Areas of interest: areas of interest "Toll Station"
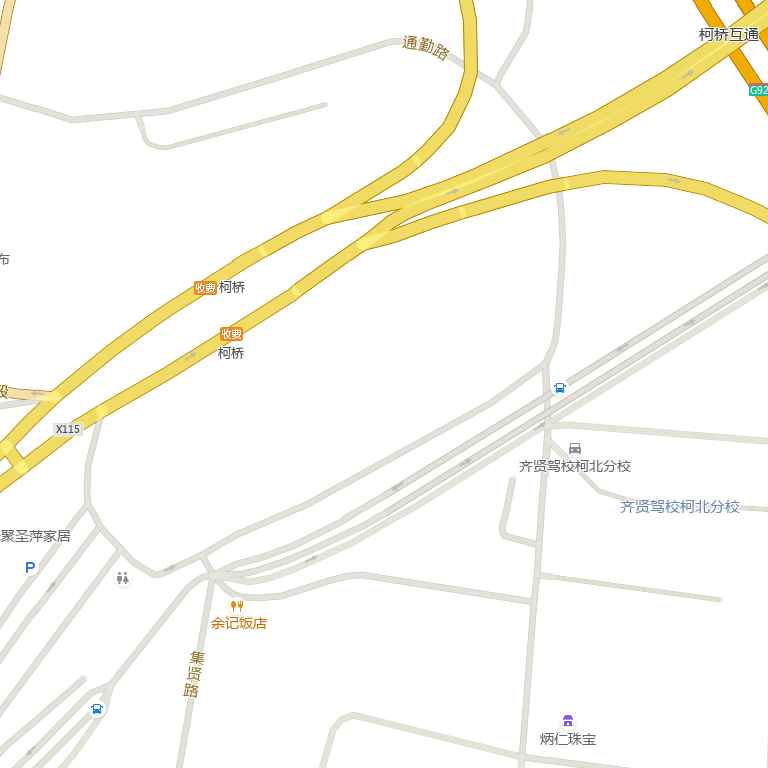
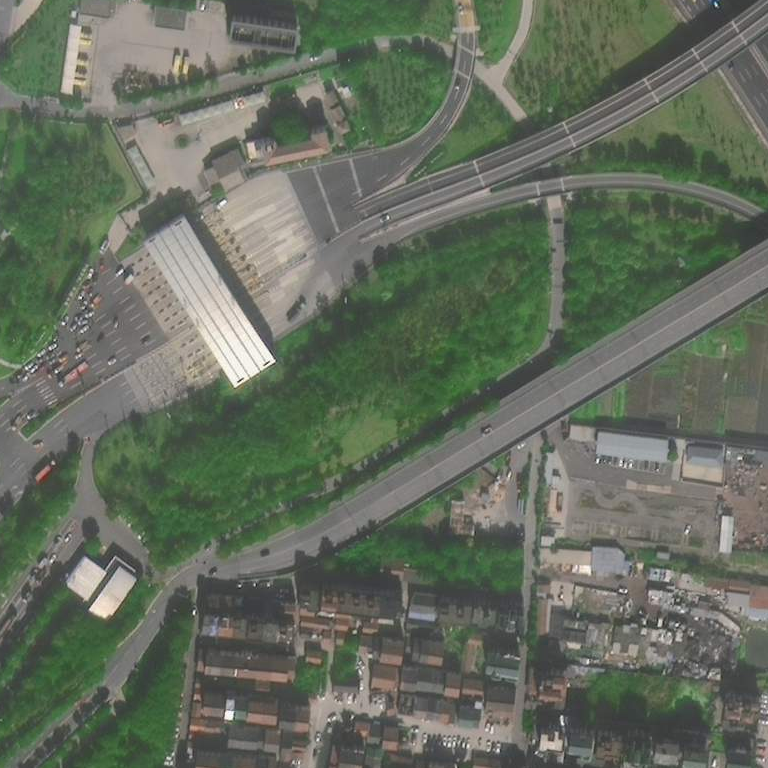